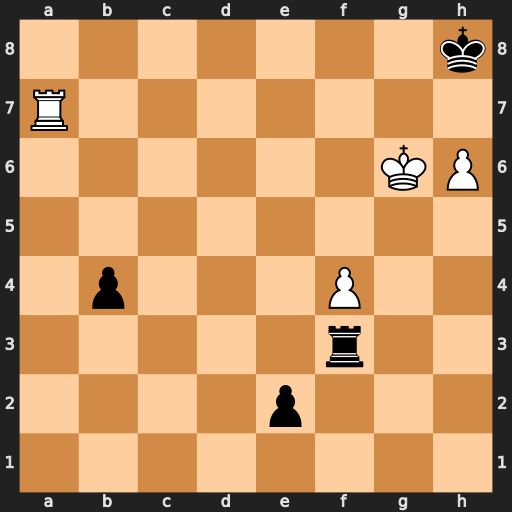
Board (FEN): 7k/R7/6KP/8/1p3P2/5r2/4p3/8
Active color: w
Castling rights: -
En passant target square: -
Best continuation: Ra8#